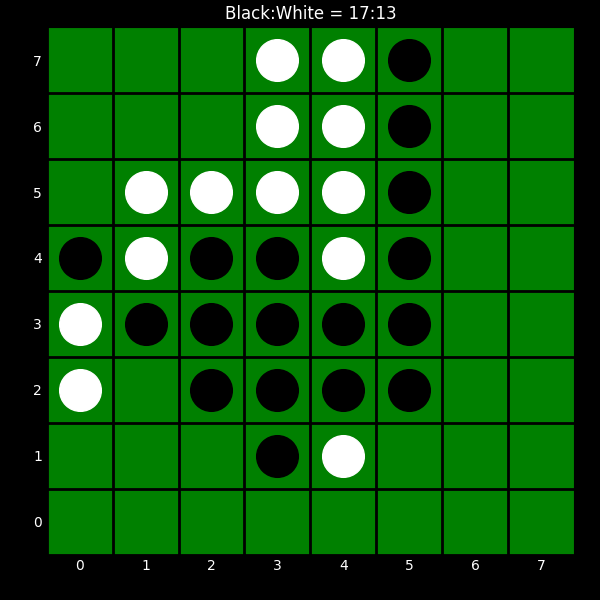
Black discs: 17
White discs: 13